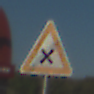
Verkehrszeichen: KreuzungOderEinmuendung
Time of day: MorningAfternoon
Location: Outdoor (Urban)
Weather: Clear
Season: NotSpecified
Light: Natural